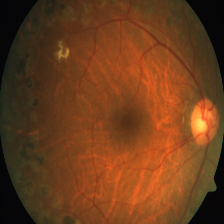
Diabetic retinopathy grade: Severe